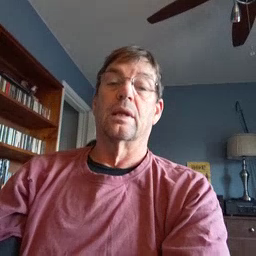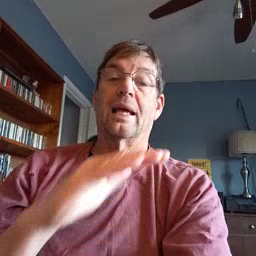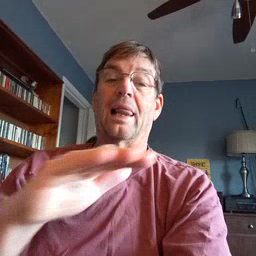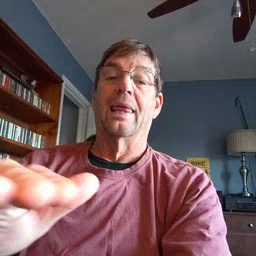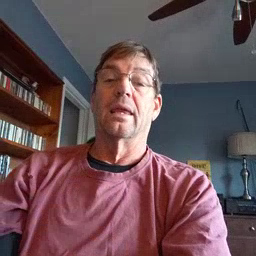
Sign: clean